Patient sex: F
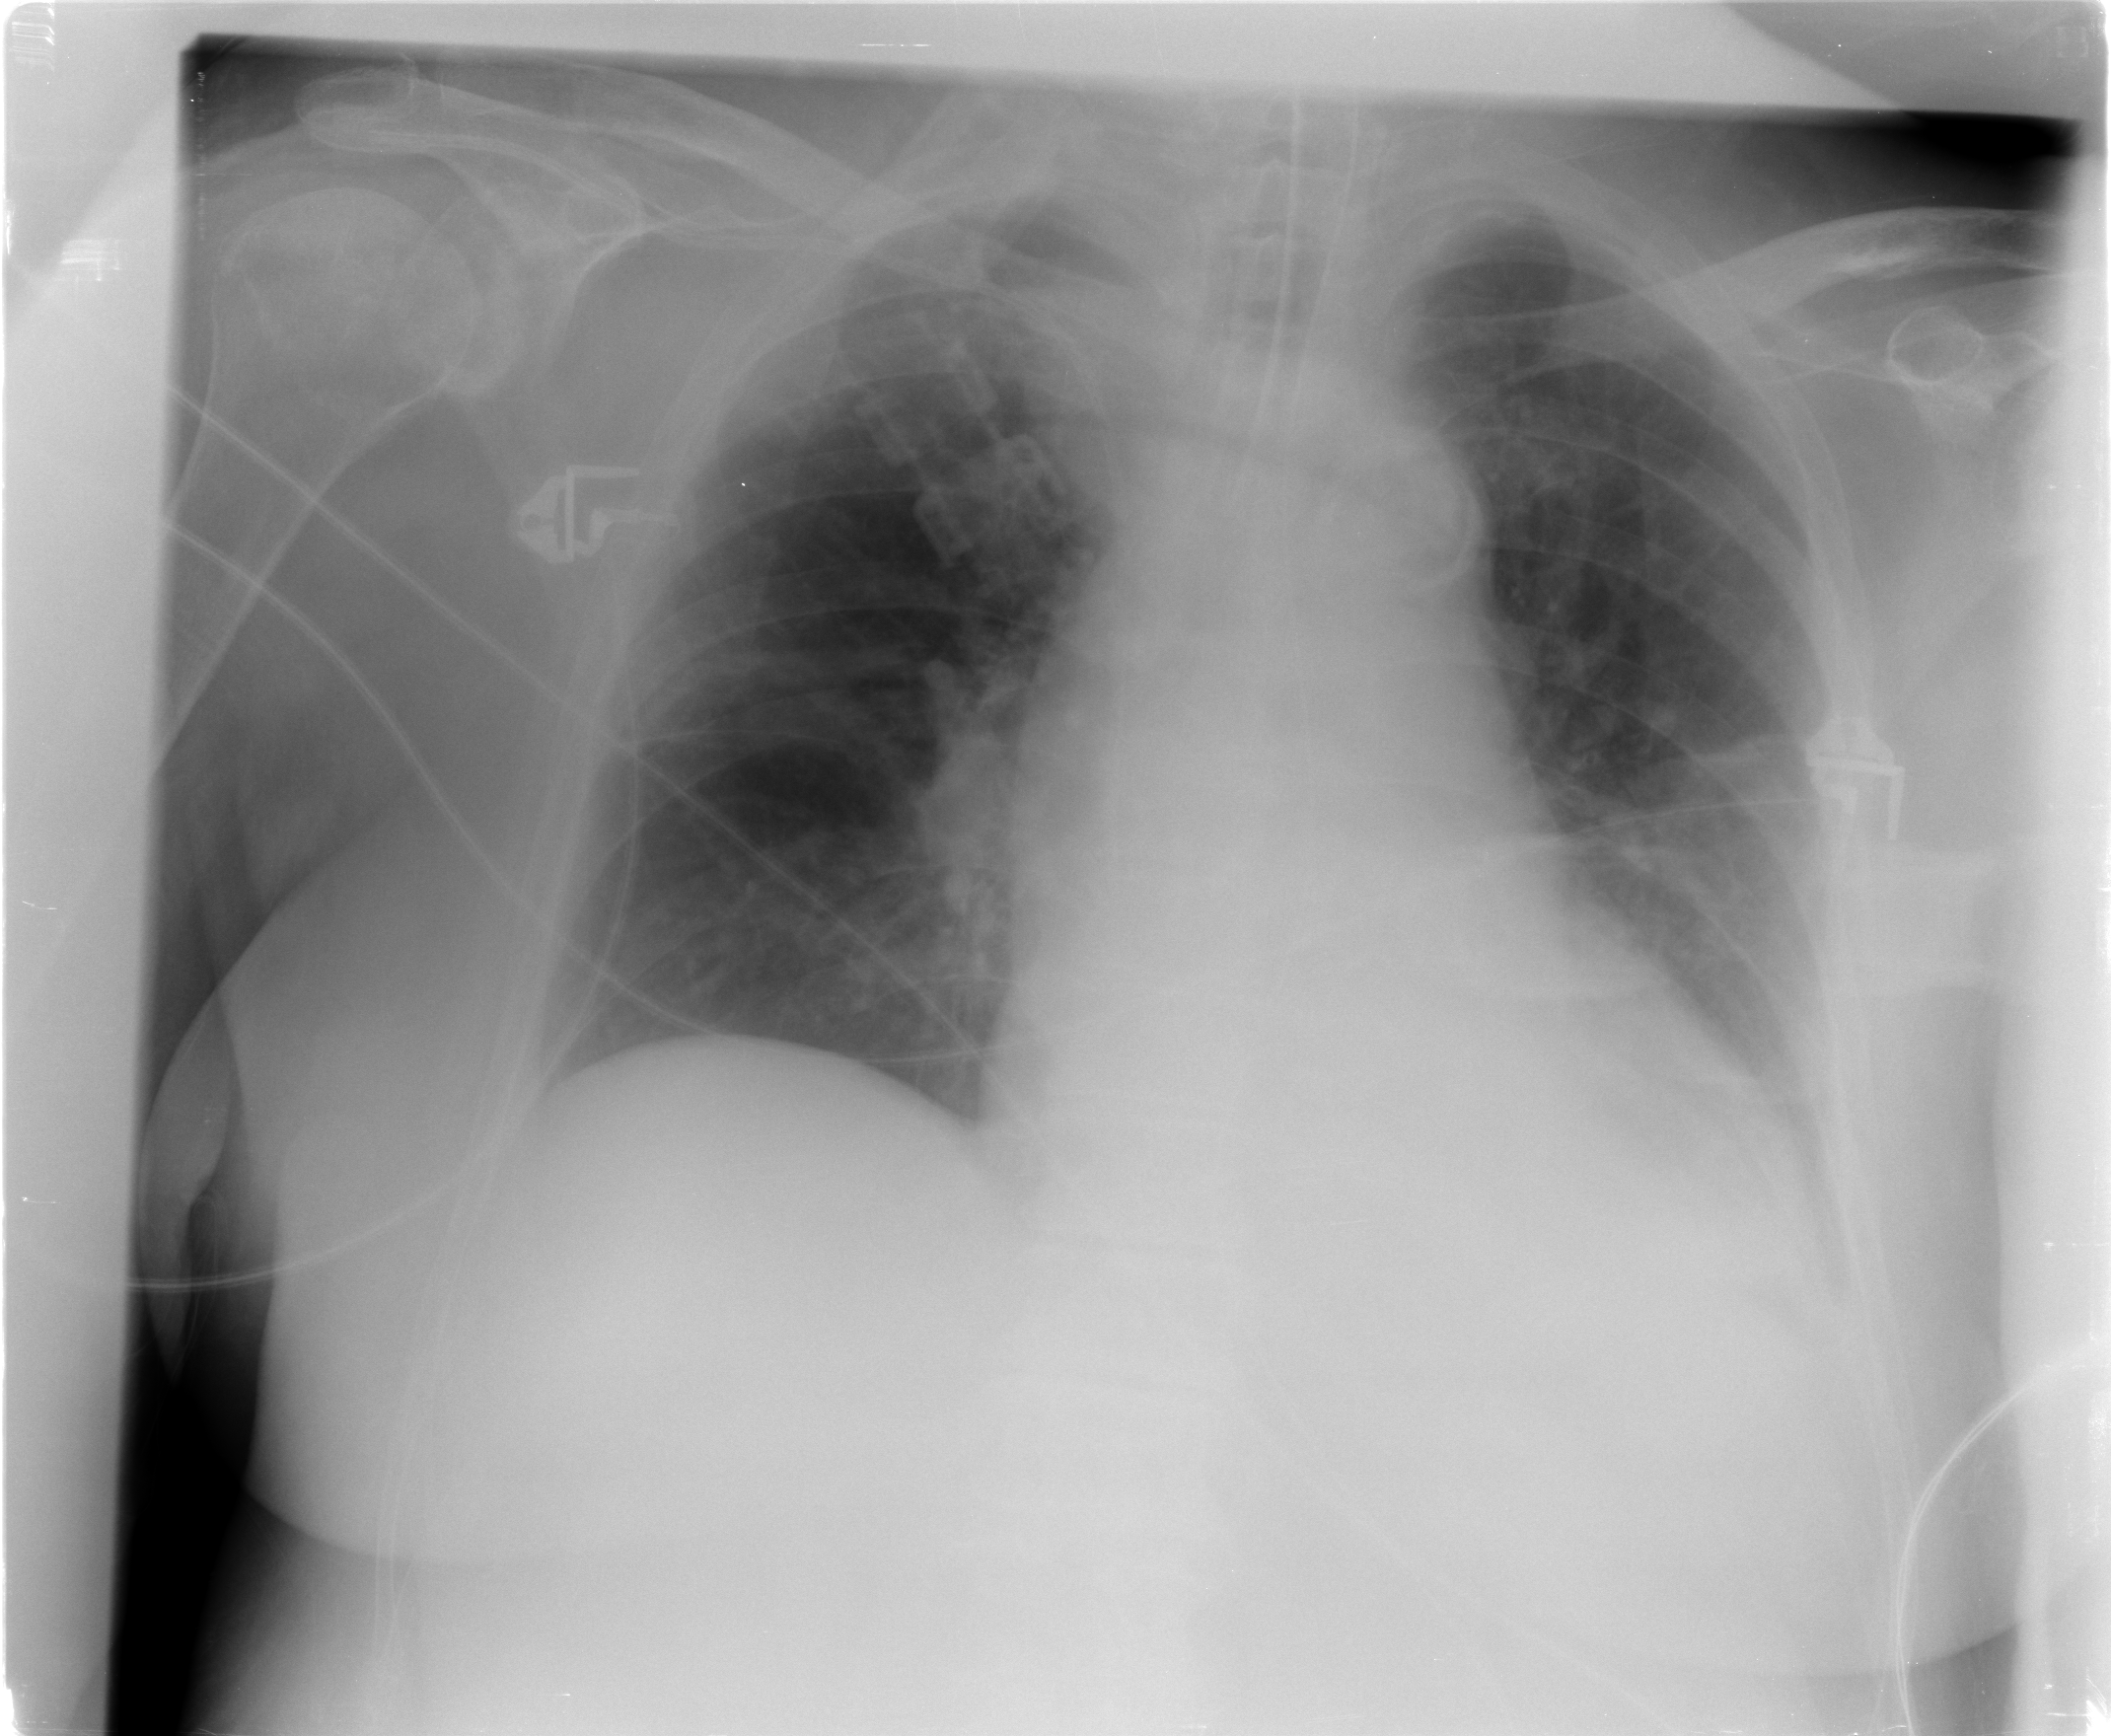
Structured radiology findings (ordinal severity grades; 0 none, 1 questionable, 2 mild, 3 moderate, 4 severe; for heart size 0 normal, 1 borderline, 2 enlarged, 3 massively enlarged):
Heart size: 2
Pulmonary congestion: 0
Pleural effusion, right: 0
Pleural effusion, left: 1
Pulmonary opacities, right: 0
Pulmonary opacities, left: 0
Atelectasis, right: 0
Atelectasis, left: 2